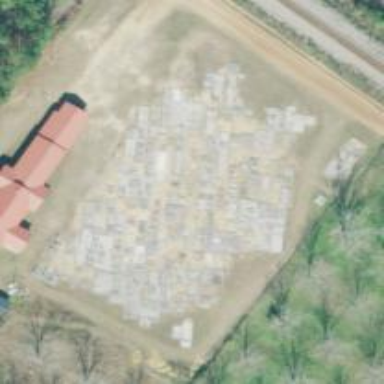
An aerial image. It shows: Cemetery.